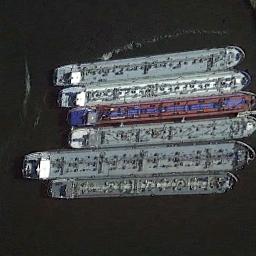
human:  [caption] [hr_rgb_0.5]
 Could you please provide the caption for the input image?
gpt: Some ships are in the deep blue water .

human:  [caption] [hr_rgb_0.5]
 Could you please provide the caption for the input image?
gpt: Six neatly arranged tankers docked on the blue sea .

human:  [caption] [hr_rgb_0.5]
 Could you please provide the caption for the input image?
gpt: Many ships of different sizes and shapes are at sea .

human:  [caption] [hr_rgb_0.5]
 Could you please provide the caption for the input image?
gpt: There are six ships in the black water .

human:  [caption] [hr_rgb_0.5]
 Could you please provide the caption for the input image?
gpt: There are several ships next to each other .